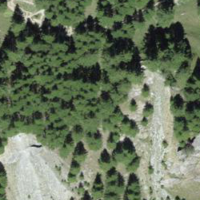
EUNIS habitat code: 31
Species observed at this site:
Berberis vulgaris